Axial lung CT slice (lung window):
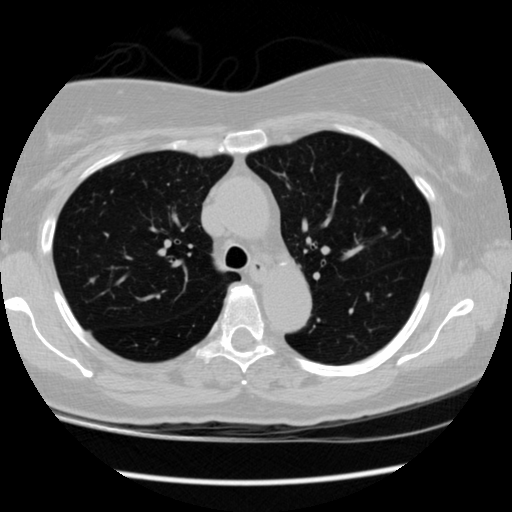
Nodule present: no